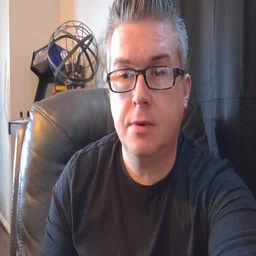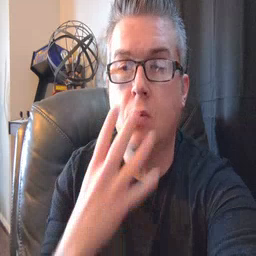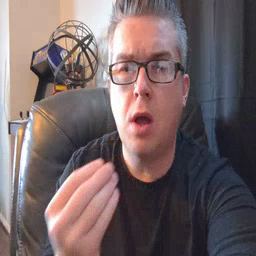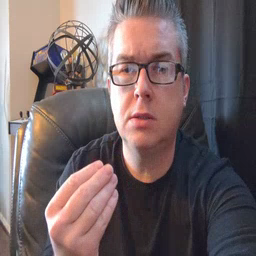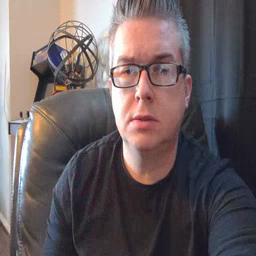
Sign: wet